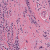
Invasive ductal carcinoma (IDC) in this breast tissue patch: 1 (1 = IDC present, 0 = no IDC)